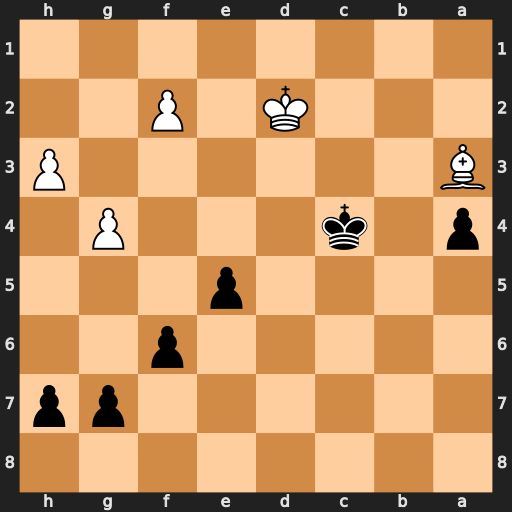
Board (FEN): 8/6pp/5p2/4p3/p1k3P1/B6P/3K1P2/8
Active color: b
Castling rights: -
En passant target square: -
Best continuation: Kb3 Bc1 a3 Bxa3 Kxa3 Kc3 g5 Kd3 Kb3 Ke4 Kc2 Kf5 h6